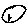
Label: circle